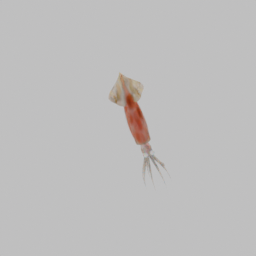
Label: animals